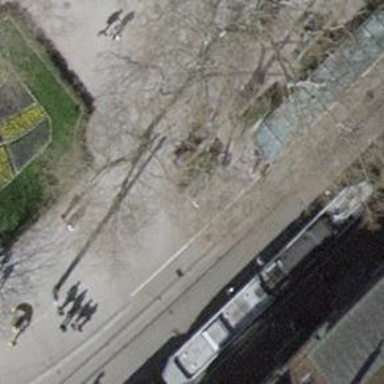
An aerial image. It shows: Paved tram stop platform with shelter.